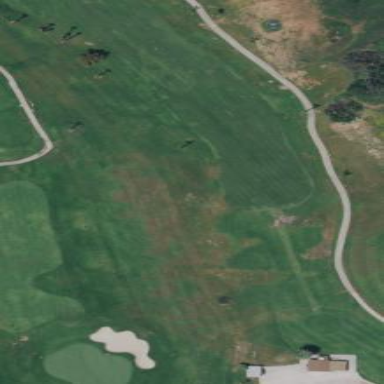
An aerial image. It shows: Rough grassy area used for golf.